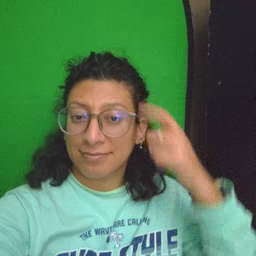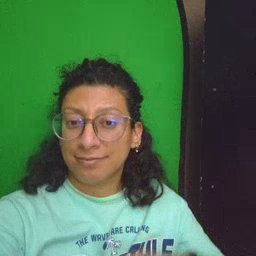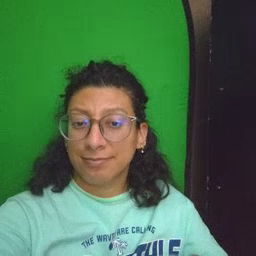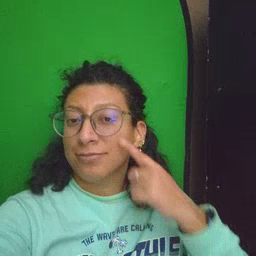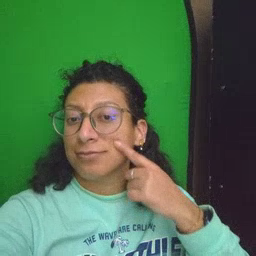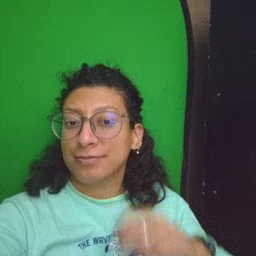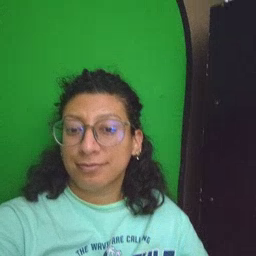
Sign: cheek